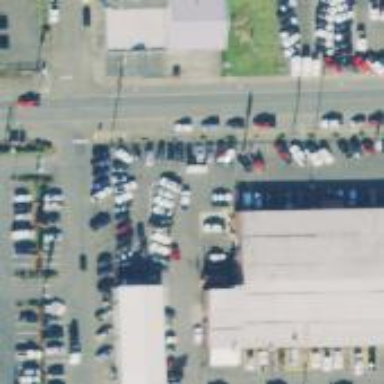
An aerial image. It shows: Building that houses car shop.